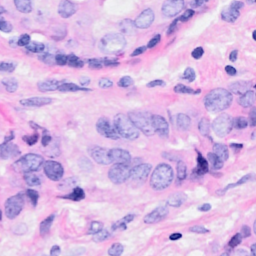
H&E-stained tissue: Breast